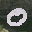
Label: 0